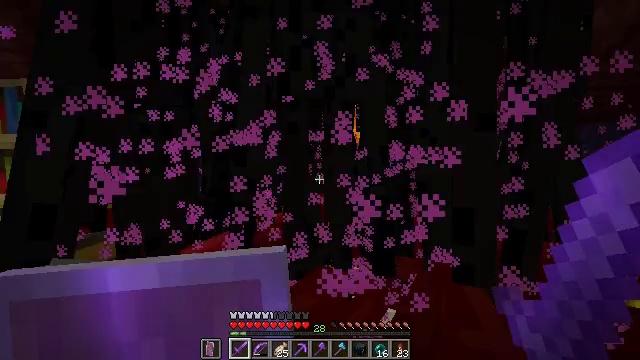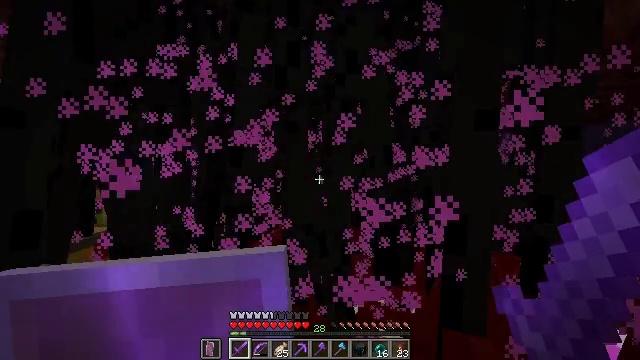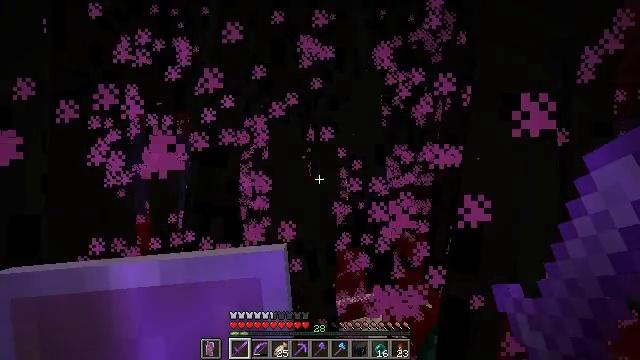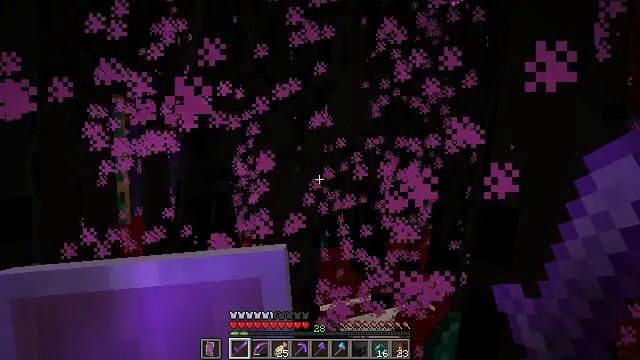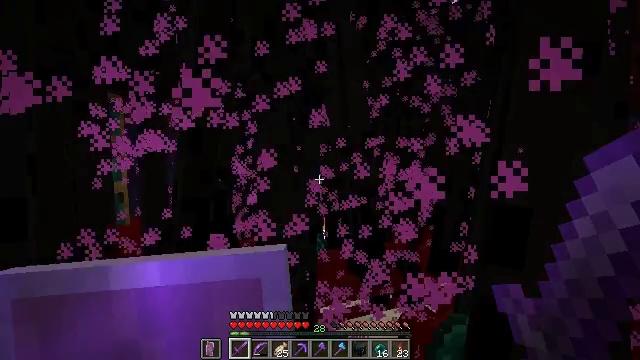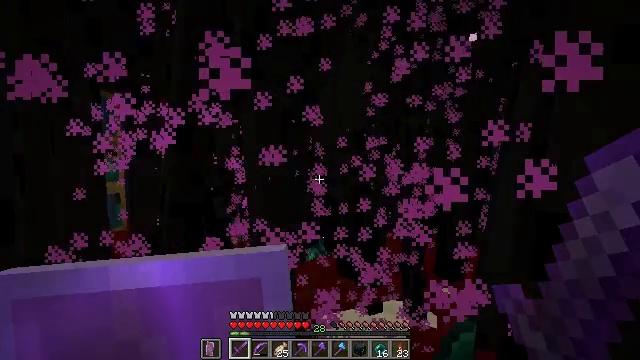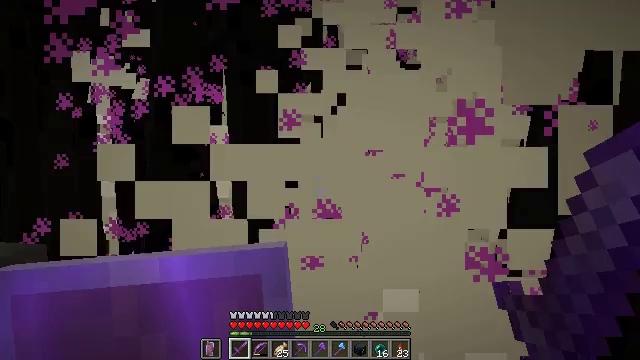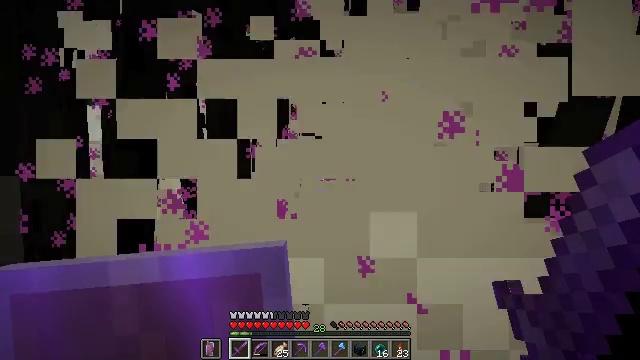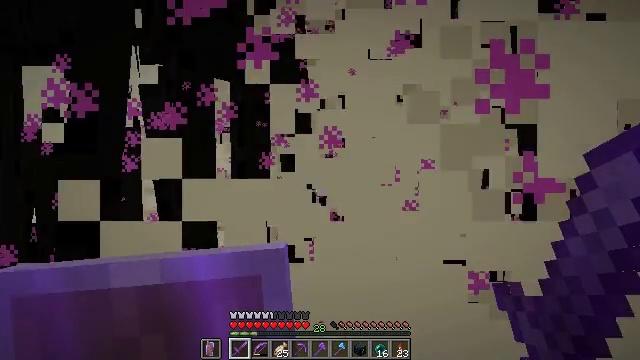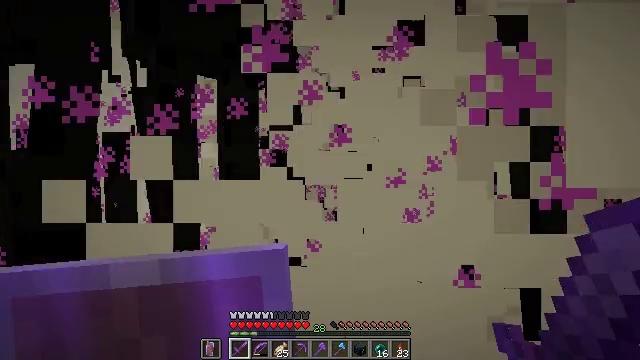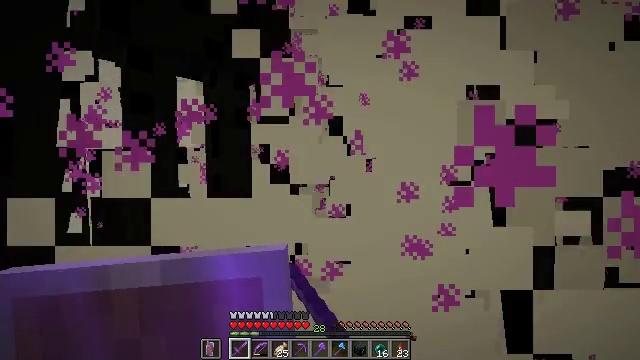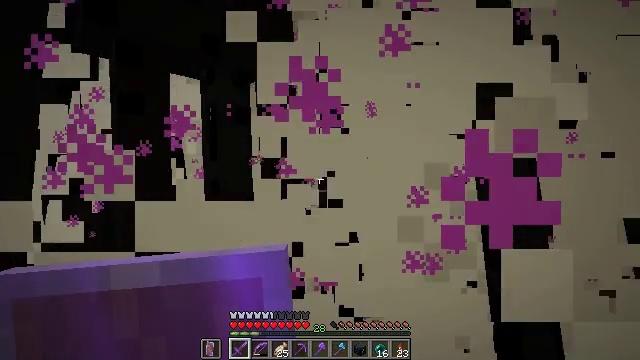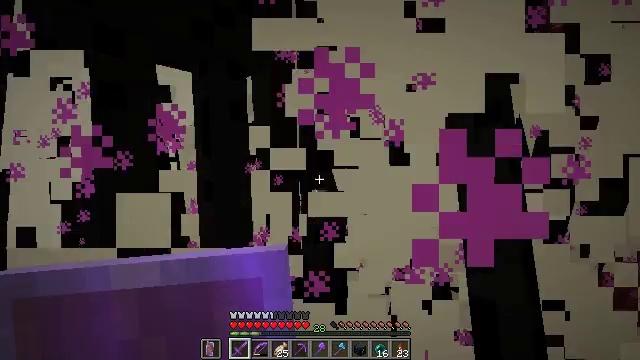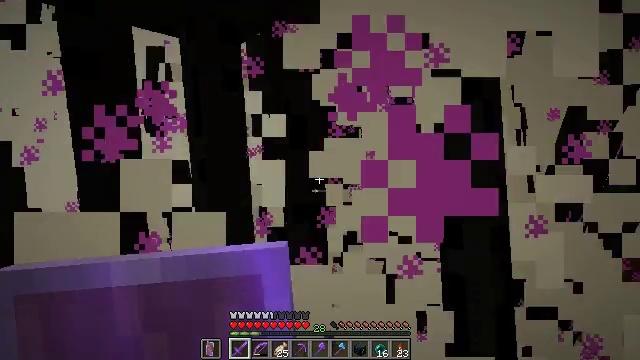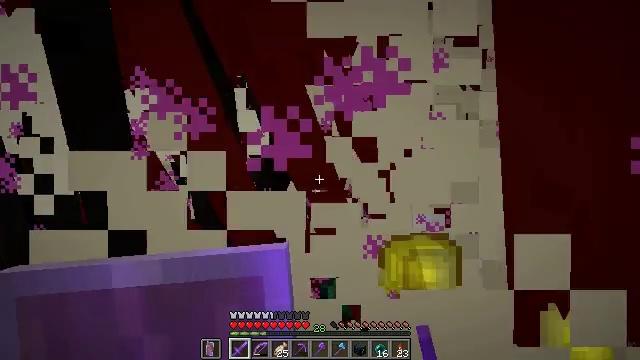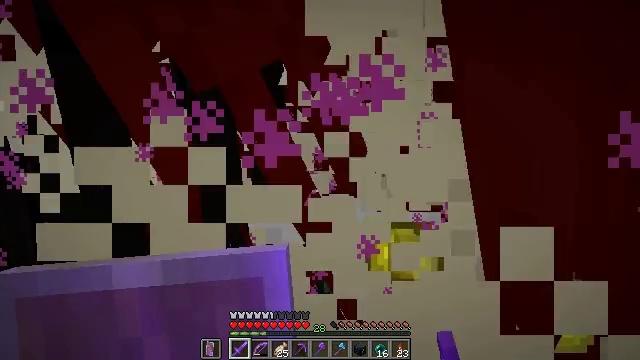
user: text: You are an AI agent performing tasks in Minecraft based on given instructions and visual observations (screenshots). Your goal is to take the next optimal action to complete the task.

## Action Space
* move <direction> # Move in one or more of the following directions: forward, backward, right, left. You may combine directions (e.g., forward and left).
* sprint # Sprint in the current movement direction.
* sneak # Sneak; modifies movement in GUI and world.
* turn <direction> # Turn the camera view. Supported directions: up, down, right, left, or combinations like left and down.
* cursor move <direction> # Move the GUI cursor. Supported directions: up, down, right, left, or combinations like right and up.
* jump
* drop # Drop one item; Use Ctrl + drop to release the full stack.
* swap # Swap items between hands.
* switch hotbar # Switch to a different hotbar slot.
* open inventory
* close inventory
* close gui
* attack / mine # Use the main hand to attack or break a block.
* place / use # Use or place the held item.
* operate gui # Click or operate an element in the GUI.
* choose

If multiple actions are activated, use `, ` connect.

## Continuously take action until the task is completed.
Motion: motion action
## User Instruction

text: Hunt the enderman.
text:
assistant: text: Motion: sneak
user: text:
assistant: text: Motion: move forward, sneak
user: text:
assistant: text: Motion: move forward, sneak
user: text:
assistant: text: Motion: move forward, sneak
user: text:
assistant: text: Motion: sneak
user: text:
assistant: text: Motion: move forward, sneak
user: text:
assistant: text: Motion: move forward, sneak, turn up
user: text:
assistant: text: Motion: move forward, sneak
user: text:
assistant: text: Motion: move forward, sneak, attack / mine
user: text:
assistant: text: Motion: move forward, sneak, attack / mine
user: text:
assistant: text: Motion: move forward, sneak, attack / mine
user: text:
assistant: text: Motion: sneak, attack / mine
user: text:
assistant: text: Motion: sneak, turn left and down, attack / mine
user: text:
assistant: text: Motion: move back, sneak, turn left and down
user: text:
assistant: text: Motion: move back, sneak
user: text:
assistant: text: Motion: move back, sneak
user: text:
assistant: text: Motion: move back, sneak
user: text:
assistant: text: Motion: move back, sneak
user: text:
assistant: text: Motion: move back, sneak
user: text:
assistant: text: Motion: move back, sneak
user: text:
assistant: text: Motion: sneak
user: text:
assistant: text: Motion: sneak
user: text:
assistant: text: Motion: sneak
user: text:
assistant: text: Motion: sneak, turn up
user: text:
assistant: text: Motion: move left, sneak, turn up
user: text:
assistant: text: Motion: move left, sneak
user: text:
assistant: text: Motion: move left, sneak
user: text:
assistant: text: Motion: move left, sneak
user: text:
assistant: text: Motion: move left, sneak
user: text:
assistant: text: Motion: sneak, turn up